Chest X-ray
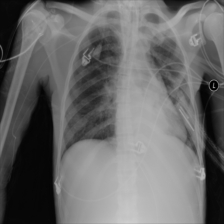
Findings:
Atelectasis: negative
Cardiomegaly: negative
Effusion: negative
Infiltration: positive
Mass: positive
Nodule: positive
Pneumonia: negative
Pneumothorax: negative
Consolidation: positive
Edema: negative
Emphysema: negative
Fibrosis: negative
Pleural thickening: negative
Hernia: negative